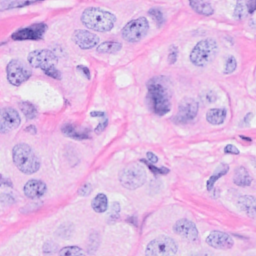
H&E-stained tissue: Breast